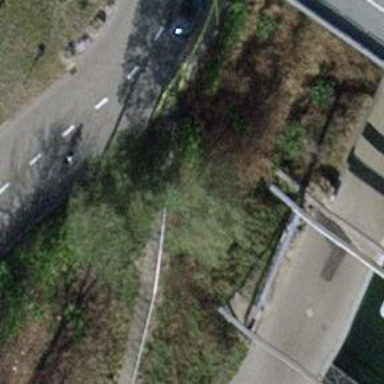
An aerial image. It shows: Asphalt steps along the road.